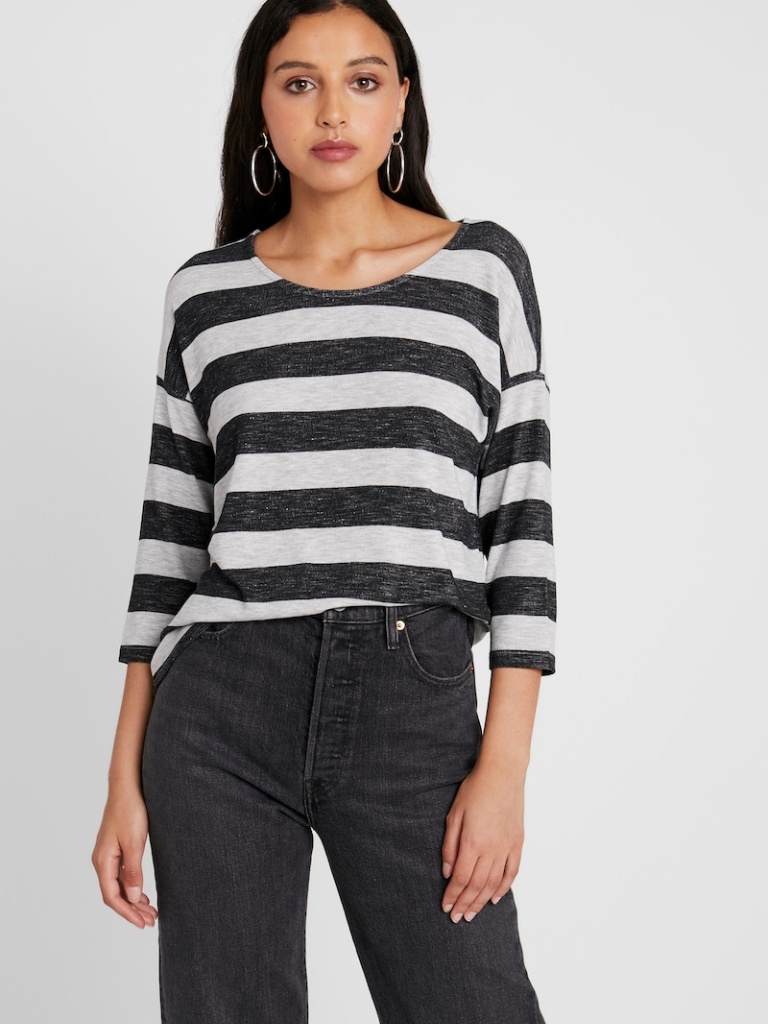
cotton relaxed a long-sleeved with rolled-up sleeves hip length French Tucked crew shirt